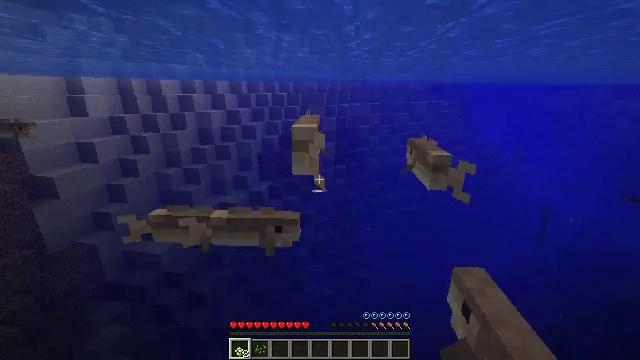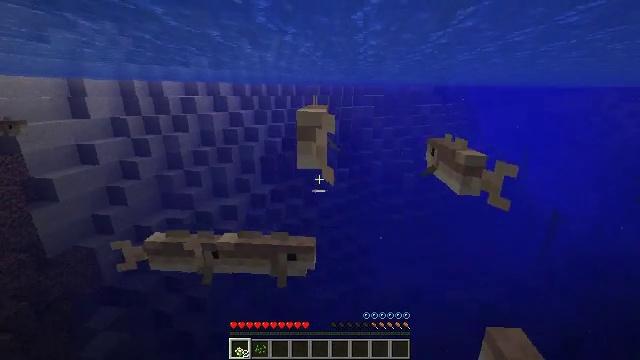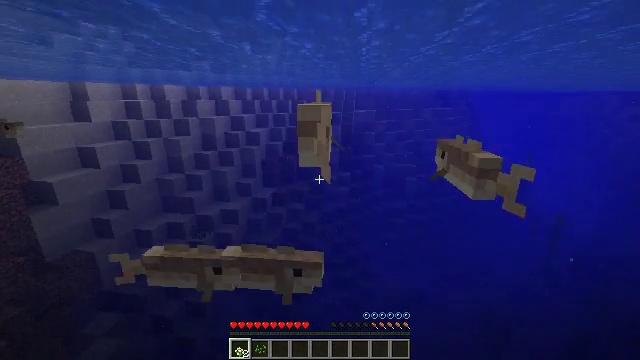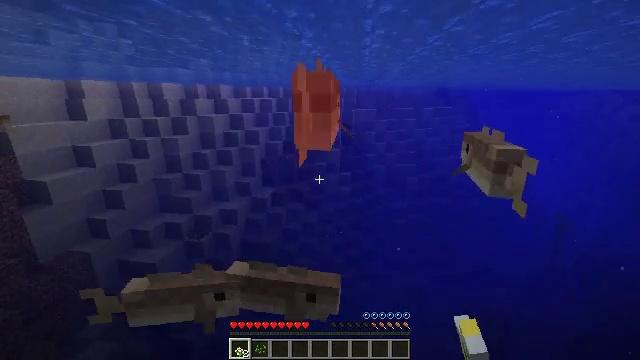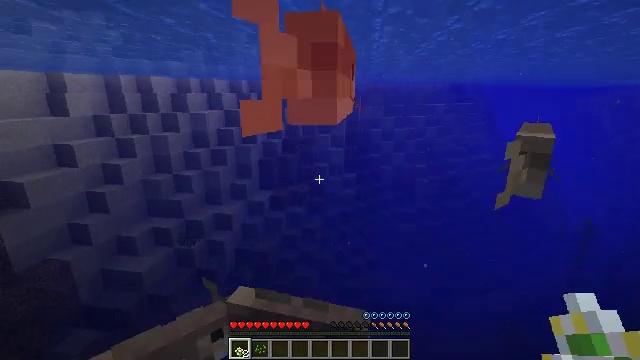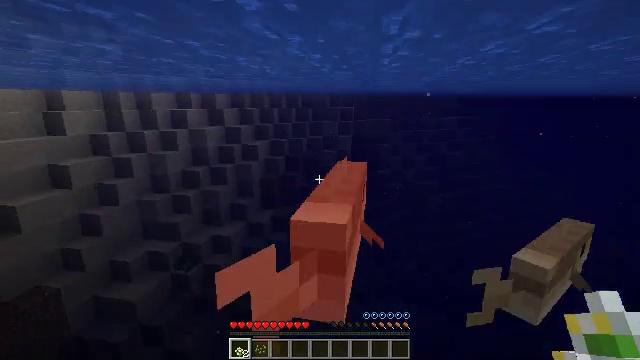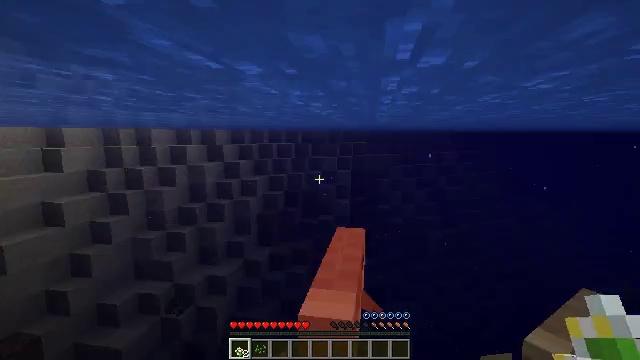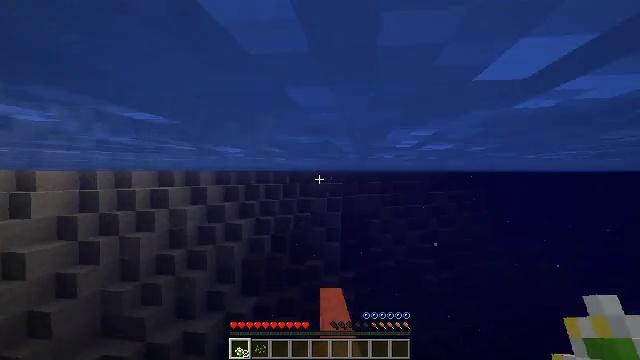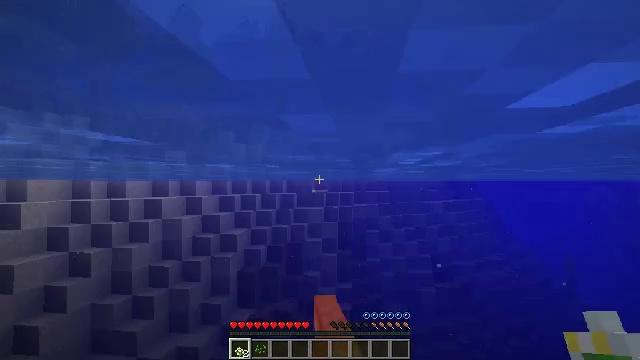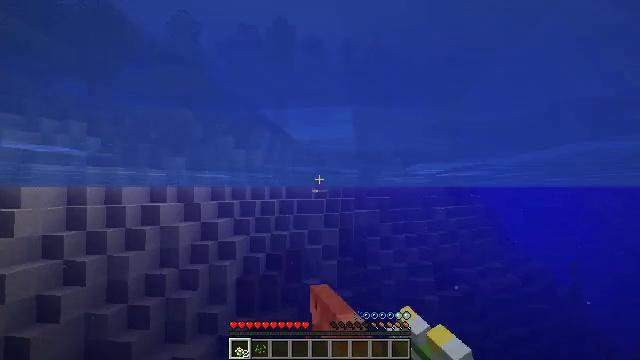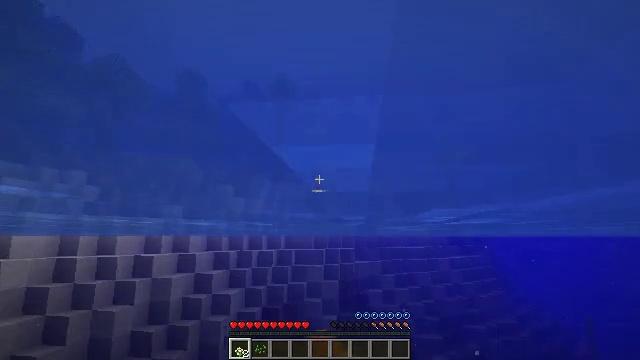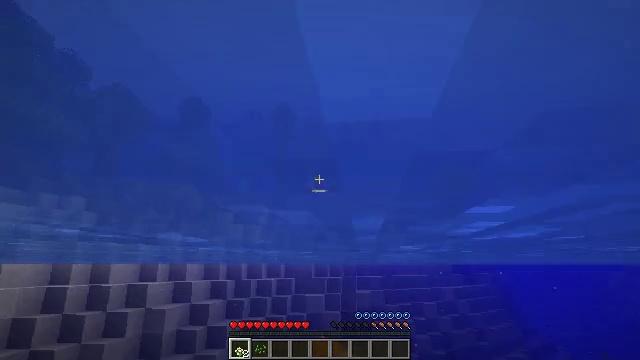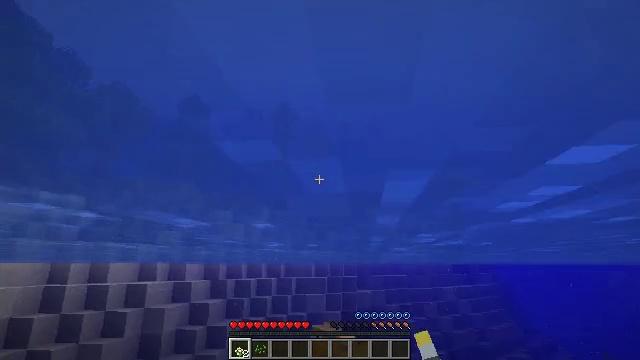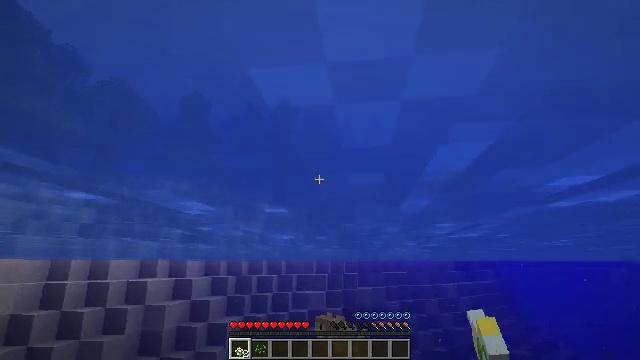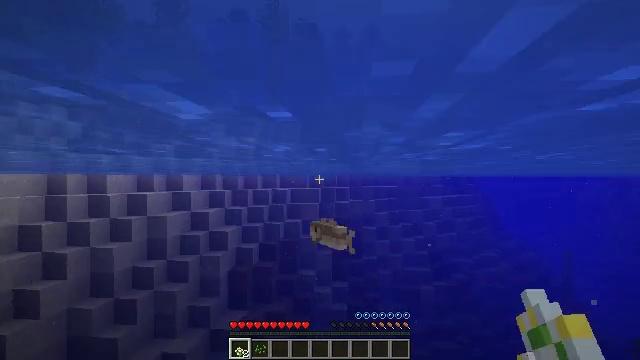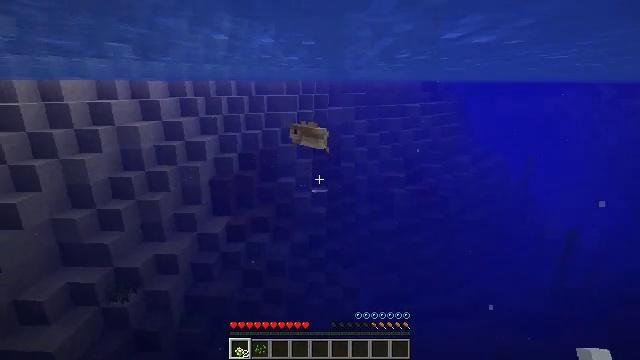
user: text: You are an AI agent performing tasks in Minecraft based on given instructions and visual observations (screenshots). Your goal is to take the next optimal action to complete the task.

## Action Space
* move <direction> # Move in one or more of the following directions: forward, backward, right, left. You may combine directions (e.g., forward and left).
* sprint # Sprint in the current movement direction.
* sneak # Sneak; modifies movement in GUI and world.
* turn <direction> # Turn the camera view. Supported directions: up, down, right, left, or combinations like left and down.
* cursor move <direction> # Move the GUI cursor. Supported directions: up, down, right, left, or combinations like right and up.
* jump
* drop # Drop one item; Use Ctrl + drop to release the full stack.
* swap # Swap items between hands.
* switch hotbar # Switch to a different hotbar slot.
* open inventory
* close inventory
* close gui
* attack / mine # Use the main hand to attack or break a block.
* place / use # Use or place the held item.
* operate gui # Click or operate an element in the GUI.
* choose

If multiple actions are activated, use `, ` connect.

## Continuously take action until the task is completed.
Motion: motion action
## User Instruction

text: Hunt a cod.
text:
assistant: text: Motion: move forward, attack / mine
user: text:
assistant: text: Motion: move forward
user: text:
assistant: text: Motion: move forward
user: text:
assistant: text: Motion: move forward
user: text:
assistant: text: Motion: move forward, turn up
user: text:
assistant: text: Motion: move forward, turn up
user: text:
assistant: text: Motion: move forward, turn right and up
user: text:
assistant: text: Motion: move forward, turn up, attack / mine
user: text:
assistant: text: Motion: move forward, turn up, attack / mine
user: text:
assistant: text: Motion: move forward, turn up, attack / mine
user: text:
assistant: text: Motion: move forward, turn up
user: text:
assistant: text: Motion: move forward
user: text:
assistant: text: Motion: move forward
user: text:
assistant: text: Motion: move forward, turn right and down
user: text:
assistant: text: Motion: move forward, turn right and down, attack / mine
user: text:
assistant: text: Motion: move forward, turn right and down, attack / mine
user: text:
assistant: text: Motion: move forward, attack / mine
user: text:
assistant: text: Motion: move forward, turn right and up, attack / mine
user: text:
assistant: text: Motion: move forward, turn right, attack / mine
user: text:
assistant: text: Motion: move forward, attack / mine
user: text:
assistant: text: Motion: move forward, attack / mine
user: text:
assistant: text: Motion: move forward, turn left and up
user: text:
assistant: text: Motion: move forward, turn left and up
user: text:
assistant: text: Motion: move forward, attack / mine
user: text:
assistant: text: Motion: move forward, attack / mine
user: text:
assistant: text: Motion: move forward, turn up, attack / mine
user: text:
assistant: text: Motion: move forward, turn up
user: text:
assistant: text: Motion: move forward
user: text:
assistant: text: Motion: move forward
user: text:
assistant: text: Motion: move forward